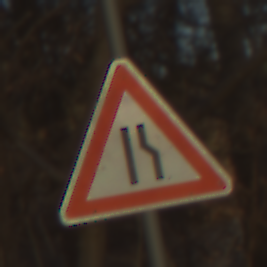
Verkehrszeichen: EinseitigVerengteFahrbahnRechts
Umgebung: Outdoor, Nature
Tageszeit: SunriseSunset
Wetter: Clear
Licht: Natural
Jahreszeit: Autumn
Kontrast: HighContrast